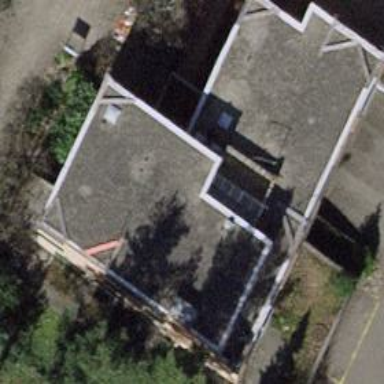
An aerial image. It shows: Building.